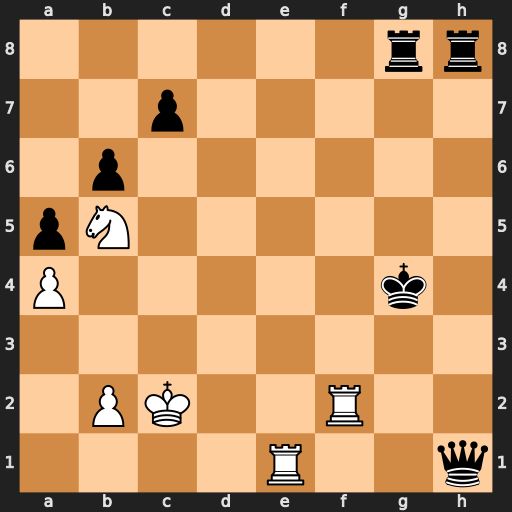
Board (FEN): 6rr/2p5/1p6/pN6/P5k1/8/1PK2R2/4R2q
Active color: w
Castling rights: -
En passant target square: -
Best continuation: Rxh1 Rxh1 Rg2+ Kf5 Rxg8